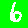
Digit: 6